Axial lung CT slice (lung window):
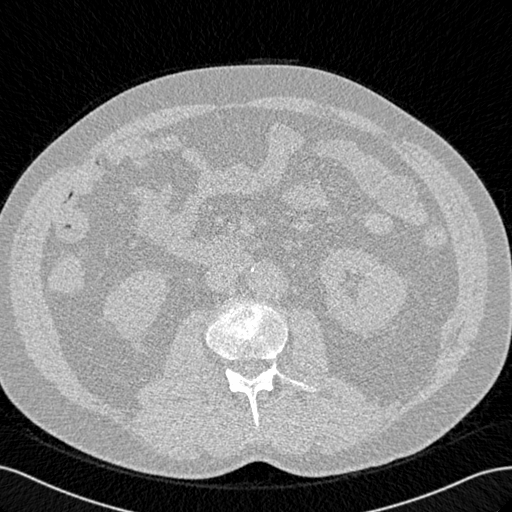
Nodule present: no